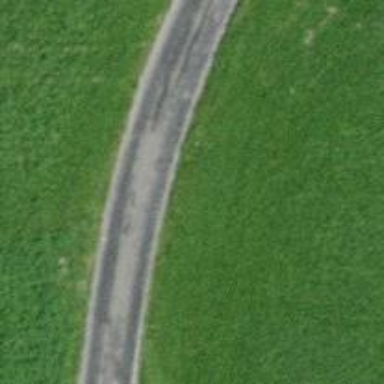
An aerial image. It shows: Unclassified road.